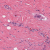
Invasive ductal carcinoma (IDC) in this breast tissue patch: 0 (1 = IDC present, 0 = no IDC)